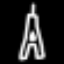
Label: The Eiffel Tower